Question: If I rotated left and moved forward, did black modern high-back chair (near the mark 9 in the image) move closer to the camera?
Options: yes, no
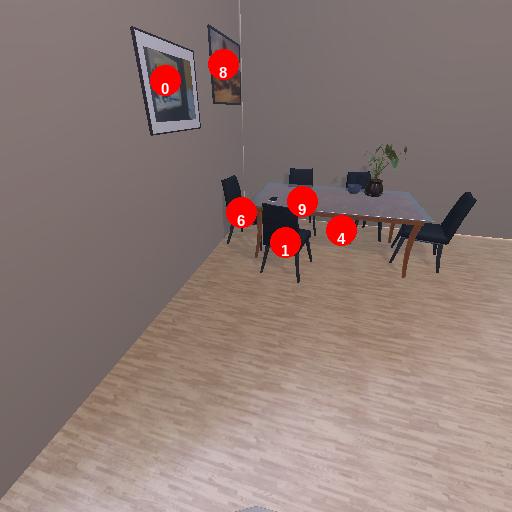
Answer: yes